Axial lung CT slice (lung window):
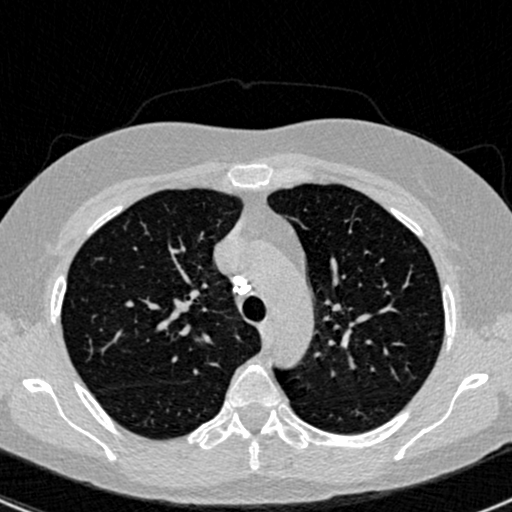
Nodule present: no